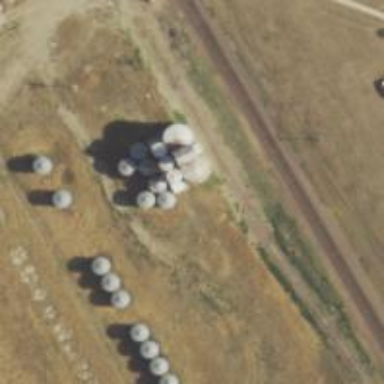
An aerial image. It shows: Silo.